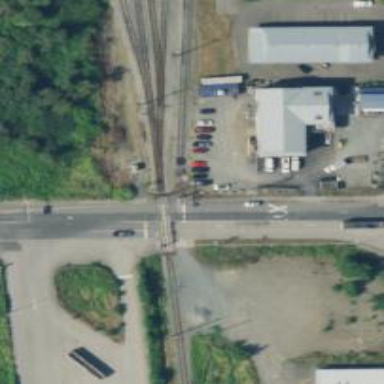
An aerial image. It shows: Level crossing with lights at railway intersection.